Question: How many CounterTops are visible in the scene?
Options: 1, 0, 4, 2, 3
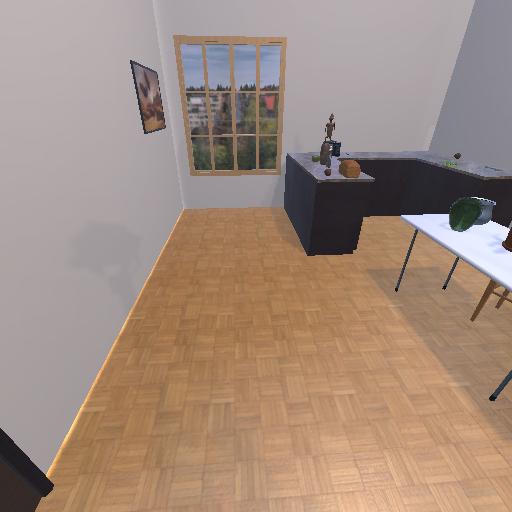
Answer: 1